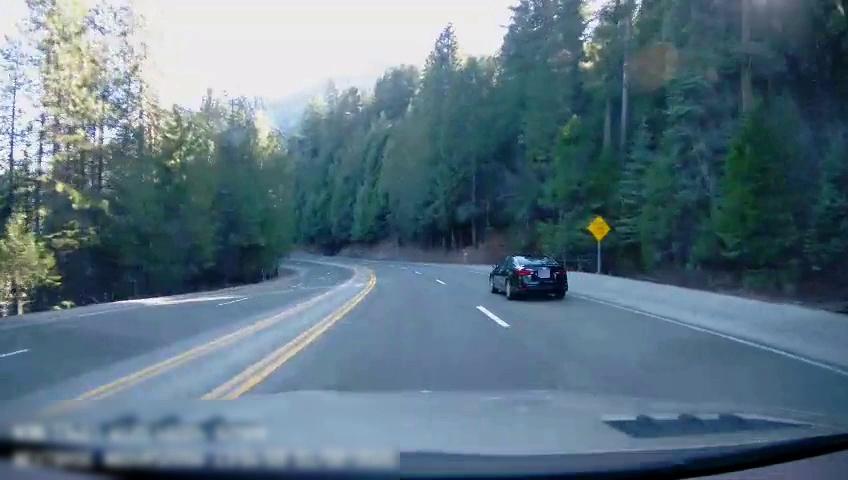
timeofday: Day
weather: Sunny
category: Drivable Space
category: Vehicles | Car
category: Lanes | Opposite Lane
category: Lanes | Alternate Lane
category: Lanes | Current Lane
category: Lanes | Opposite Lane
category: Lanes | Current Lane
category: Lanes | Alternate Lane
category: Lanes | Opposite Lane
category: Traffic | Signs